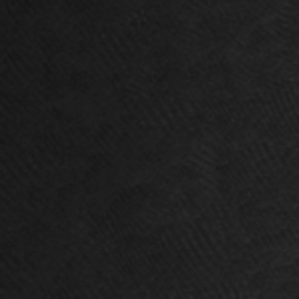
Label: frost